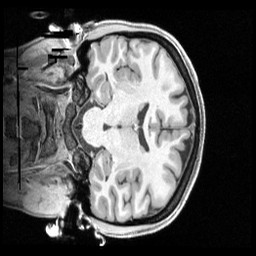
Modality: T1w
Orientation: coronal
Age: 23
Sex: female
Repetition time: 2.4 s
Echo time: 0.00222 s